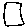
Label: square